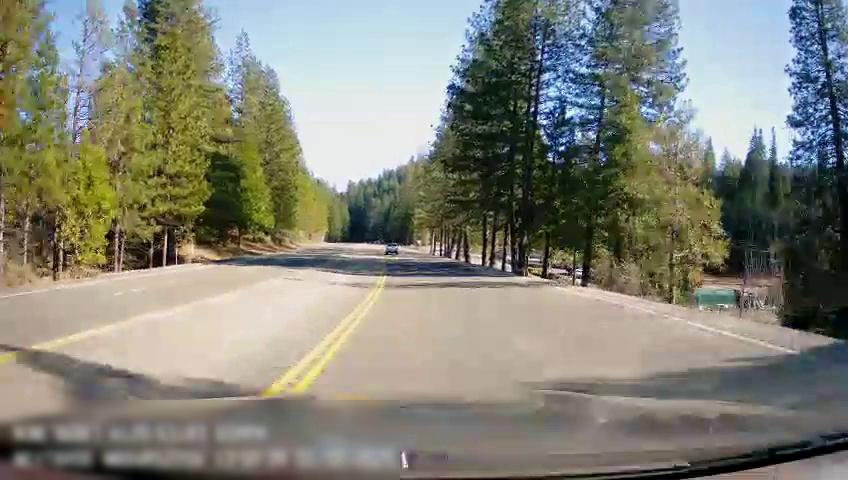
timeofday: Day
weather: Sunny
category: Drivable Space
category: Drivable Space
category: Vehicles | Truck
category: Lanes | Alternate Lane
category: Lanes | Current Lane
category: Lanes | Current Lane
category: Lanes | Opposite Lane
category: Lanes | Opposite Lane